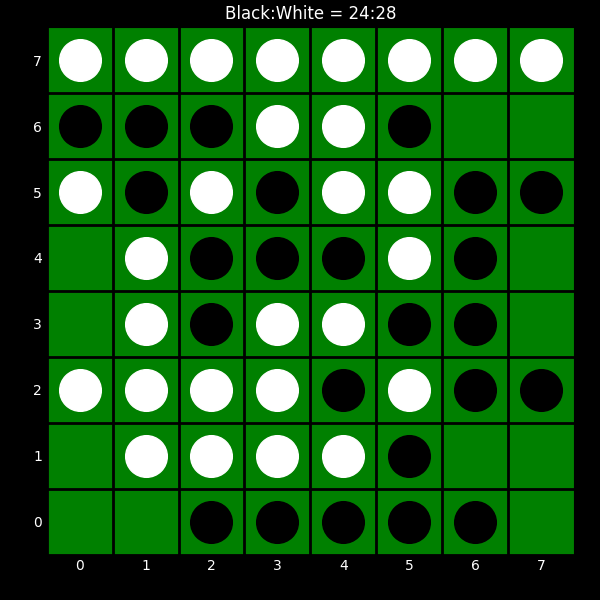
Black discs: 24
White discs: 28